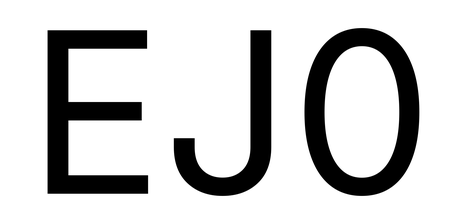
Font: Inter_Regular